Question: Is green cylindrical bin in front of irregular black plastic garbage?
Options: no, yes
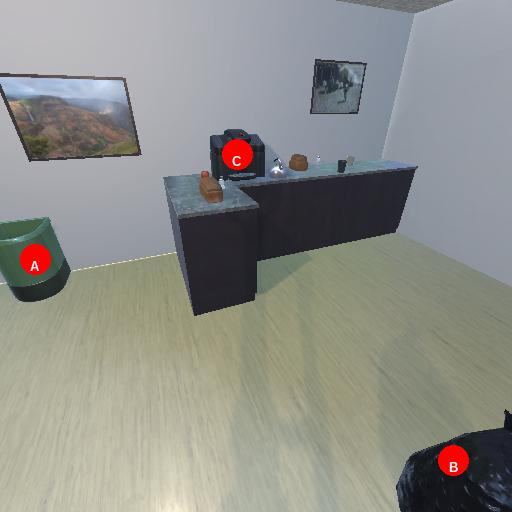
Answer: no